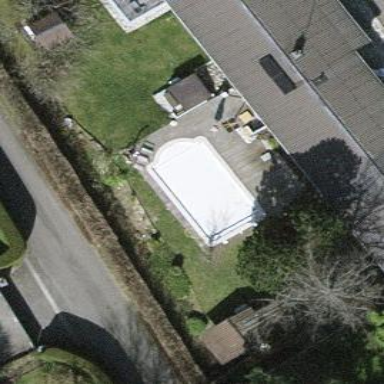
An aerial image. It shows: Outdoor swimming pool on leisure land. It is personal-sized pool.